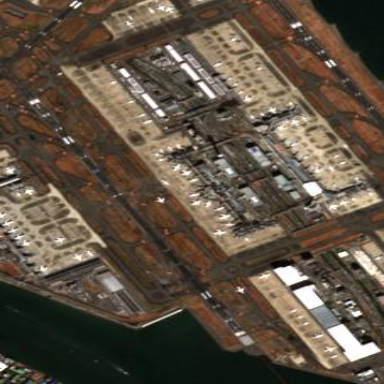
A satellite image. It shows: Apron at the airport.